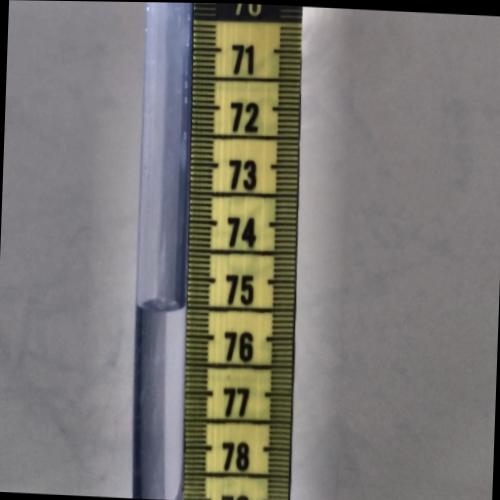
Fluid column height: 75.5 cm